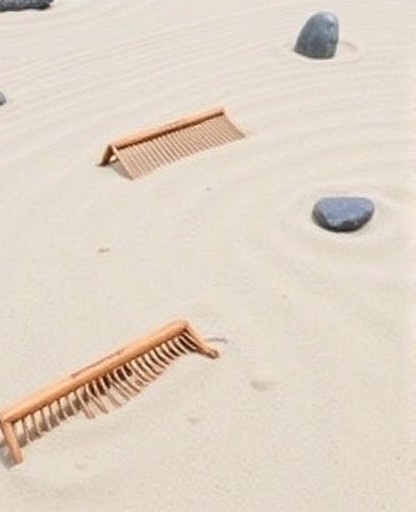
Category: Get Well